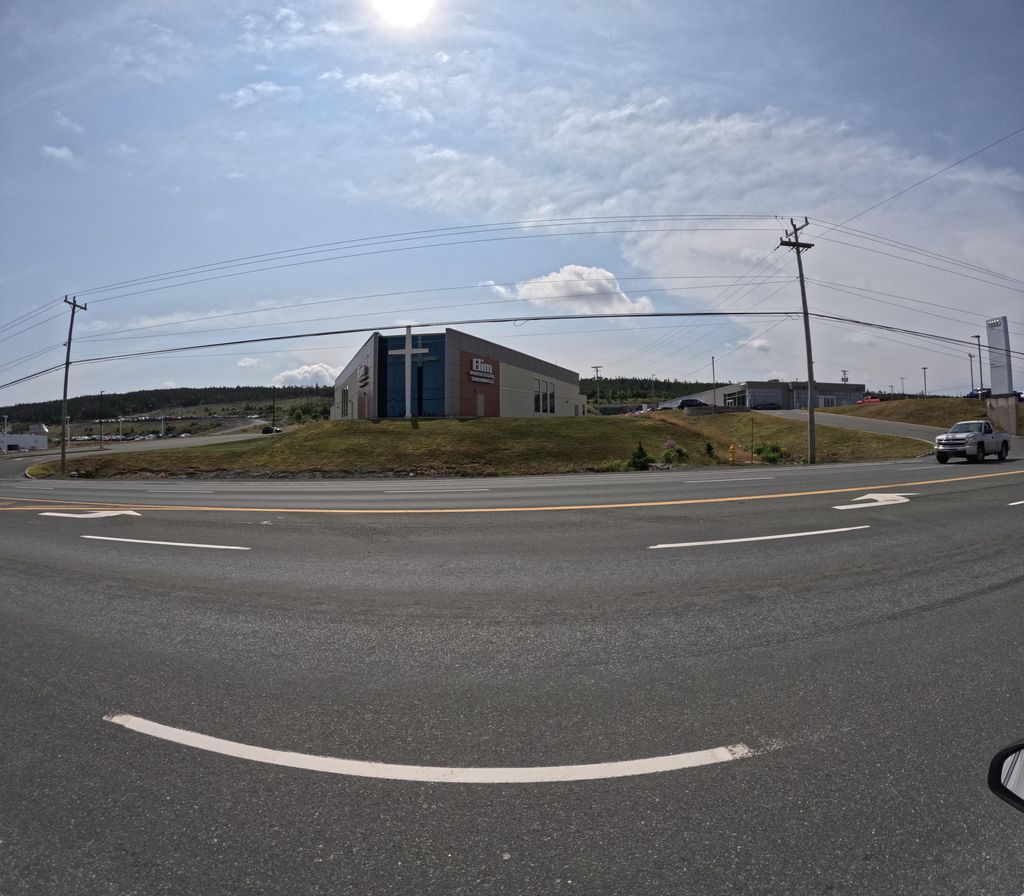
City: st_johns